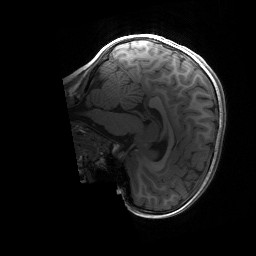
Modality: T1w
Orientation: sagittal
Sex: female
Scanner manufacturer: siemens
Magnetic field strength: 3 T
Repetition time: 1.9 s
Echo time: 0.00243 s